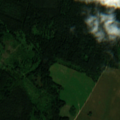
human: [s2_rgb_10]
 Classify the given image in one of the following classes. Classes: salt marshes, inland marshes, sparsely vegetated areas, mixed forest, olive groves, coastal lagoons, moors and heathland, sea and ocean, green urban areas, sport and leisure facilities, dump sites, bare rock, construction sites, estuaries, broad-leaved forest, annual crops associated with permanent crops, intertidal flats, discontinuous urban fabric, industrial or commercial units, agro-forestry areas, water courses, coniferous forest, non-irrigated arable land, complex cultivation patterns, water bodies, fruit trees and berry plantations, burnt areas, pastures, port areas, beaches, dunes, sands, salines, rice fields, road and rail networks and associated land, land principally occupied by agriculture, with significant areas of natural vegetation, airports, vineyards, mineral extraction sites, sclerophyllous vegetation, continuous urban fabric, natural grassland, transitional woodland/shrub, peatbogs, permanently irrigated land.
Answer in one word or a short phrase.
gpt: pastures, land principally occupied by agriculture, with significant areas of natural vegetation, broad-leaved forest, mixed forest, transitional woodland/shrub, inland marshes